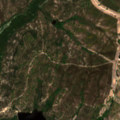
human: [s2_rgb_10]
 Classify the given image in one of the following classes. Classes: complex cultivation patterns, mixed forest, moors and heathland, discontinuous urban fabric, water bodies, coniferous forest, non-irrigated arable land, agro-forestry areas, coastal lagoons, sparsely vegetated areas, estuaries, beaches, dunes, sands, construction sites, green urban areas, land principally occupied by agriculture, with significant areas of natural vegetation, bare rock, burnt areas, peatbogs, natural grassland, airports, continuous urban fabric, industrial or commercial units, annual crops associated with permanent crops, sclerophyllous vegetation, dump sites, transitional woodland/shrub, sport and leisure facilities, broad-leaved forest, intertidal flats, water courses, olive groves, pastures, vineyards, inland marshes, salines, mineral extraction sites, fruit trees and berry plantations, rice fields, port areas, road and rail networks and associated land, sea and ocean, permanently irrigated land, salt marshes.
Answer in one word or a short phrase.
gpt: non-irrigated arable land, rice fields, complex cultivation patterns, agro-forestry areas, broad-leaved forest